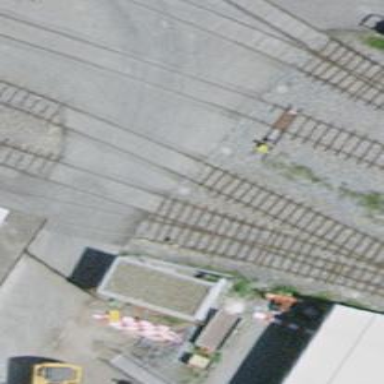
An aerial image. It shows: Level crossing along the railway.